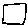
Label: square